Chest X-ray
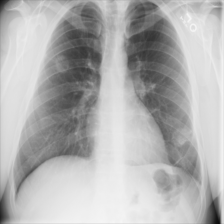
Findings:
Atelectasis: negative
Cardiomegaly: negative
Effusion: negative
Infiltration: negative
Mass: positive
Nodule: negative
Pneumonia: negative
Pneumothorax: negative
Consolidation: negative
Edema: negative
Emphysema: negative
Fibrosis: negative
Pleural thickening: negative
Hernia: negative